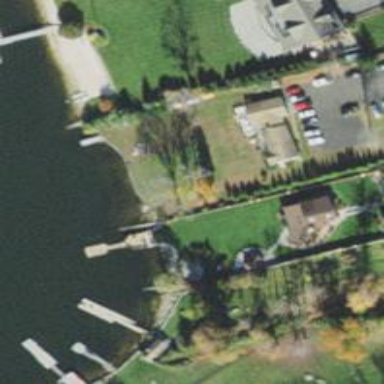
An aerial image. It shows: Man-made pier.